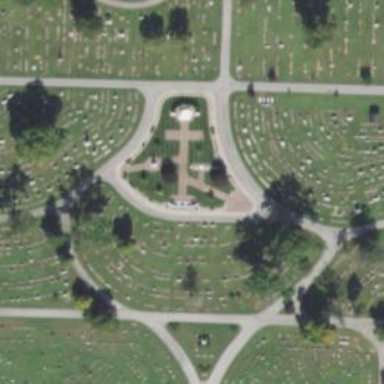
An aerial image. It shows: Historic memorial is present in the image.